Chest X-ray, PA view. Patient: 39 years old, sex M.
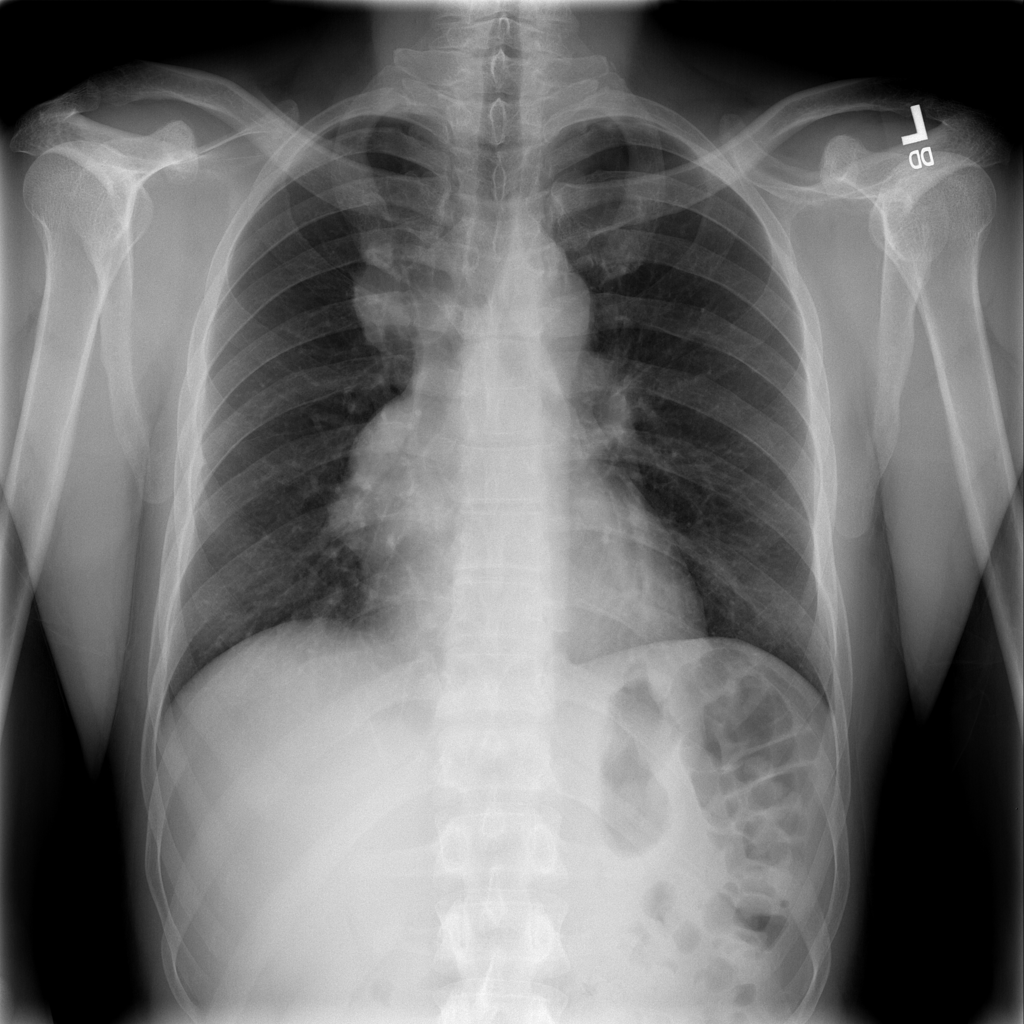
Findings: Nodule